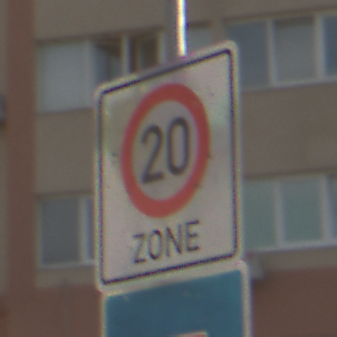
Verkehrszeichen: BeginnZone20
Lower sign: Sackgasse
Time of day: MorningAfternoon
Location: Outdoor (Urban)
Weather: PartlyCloudy
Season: NotSpecified
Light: Natural